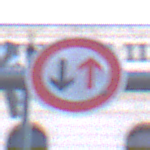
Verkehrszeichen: VorrangDesGegenverkehrs
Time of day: SunriseSunset
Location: Outdoor (Urban)
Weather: PartlyCloudy
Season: NotSpecified
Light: Natural